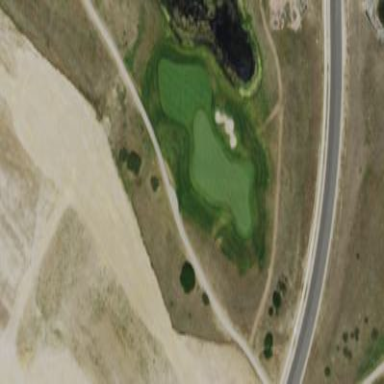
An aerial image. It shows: Area with grass used as rough in golf course.